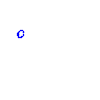
Particle: kaon